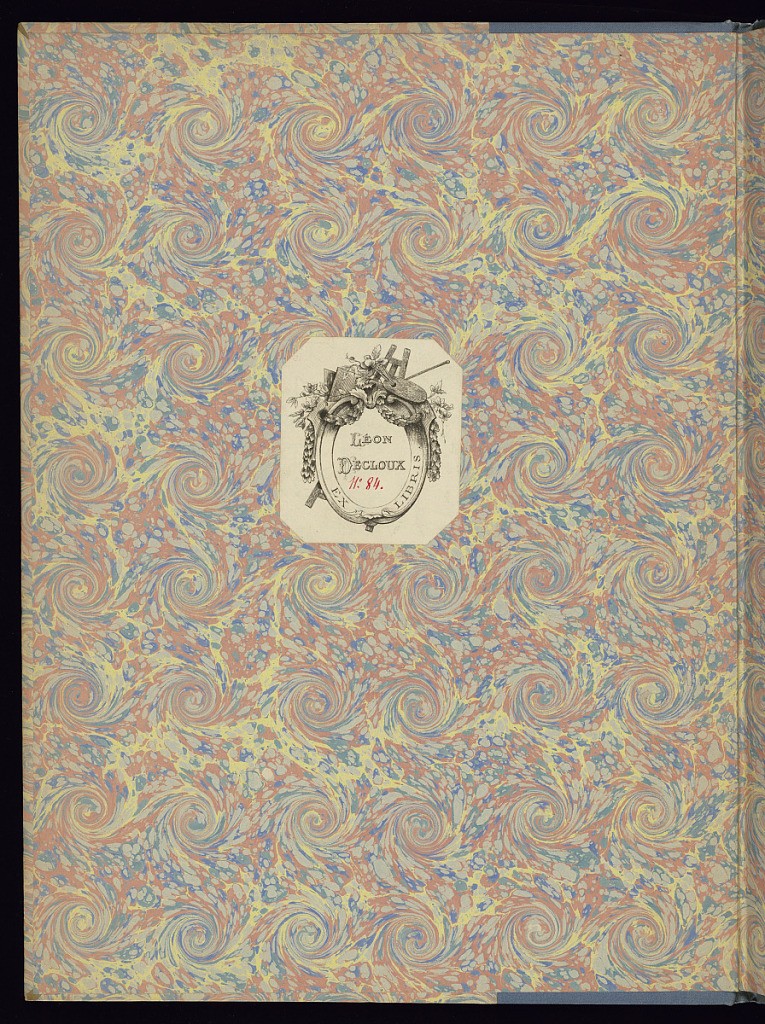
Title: Album of Tailpiece Designs
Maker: Louis-Joseph Mondhare, French, 1734–1799
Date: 1759–80
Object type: Album
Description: Album of tailpiece designs, from two series of prints, featuring vignettes with putti or children, rococo ornament, chinoiserie and turquerie style motifs, and trophies of arms and armor.